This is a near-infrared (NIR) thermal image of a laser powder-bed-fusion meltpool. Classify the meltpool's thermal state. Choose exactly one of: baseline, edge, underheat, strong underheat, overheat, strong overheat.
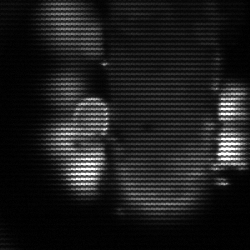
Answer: strong underheat